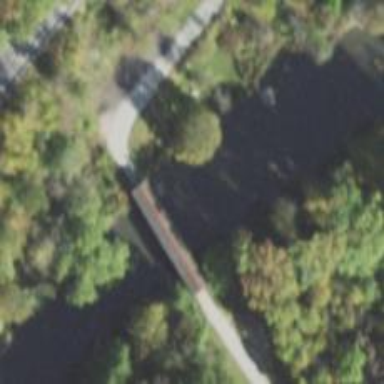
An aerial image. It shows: Covered bridge over unclassified road.